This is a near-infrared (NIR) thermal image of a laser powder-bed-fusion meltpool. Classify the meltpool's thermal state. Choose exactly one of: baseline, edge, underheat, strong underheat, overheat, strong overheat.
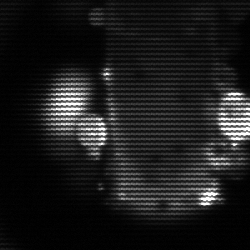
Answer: strong underheat